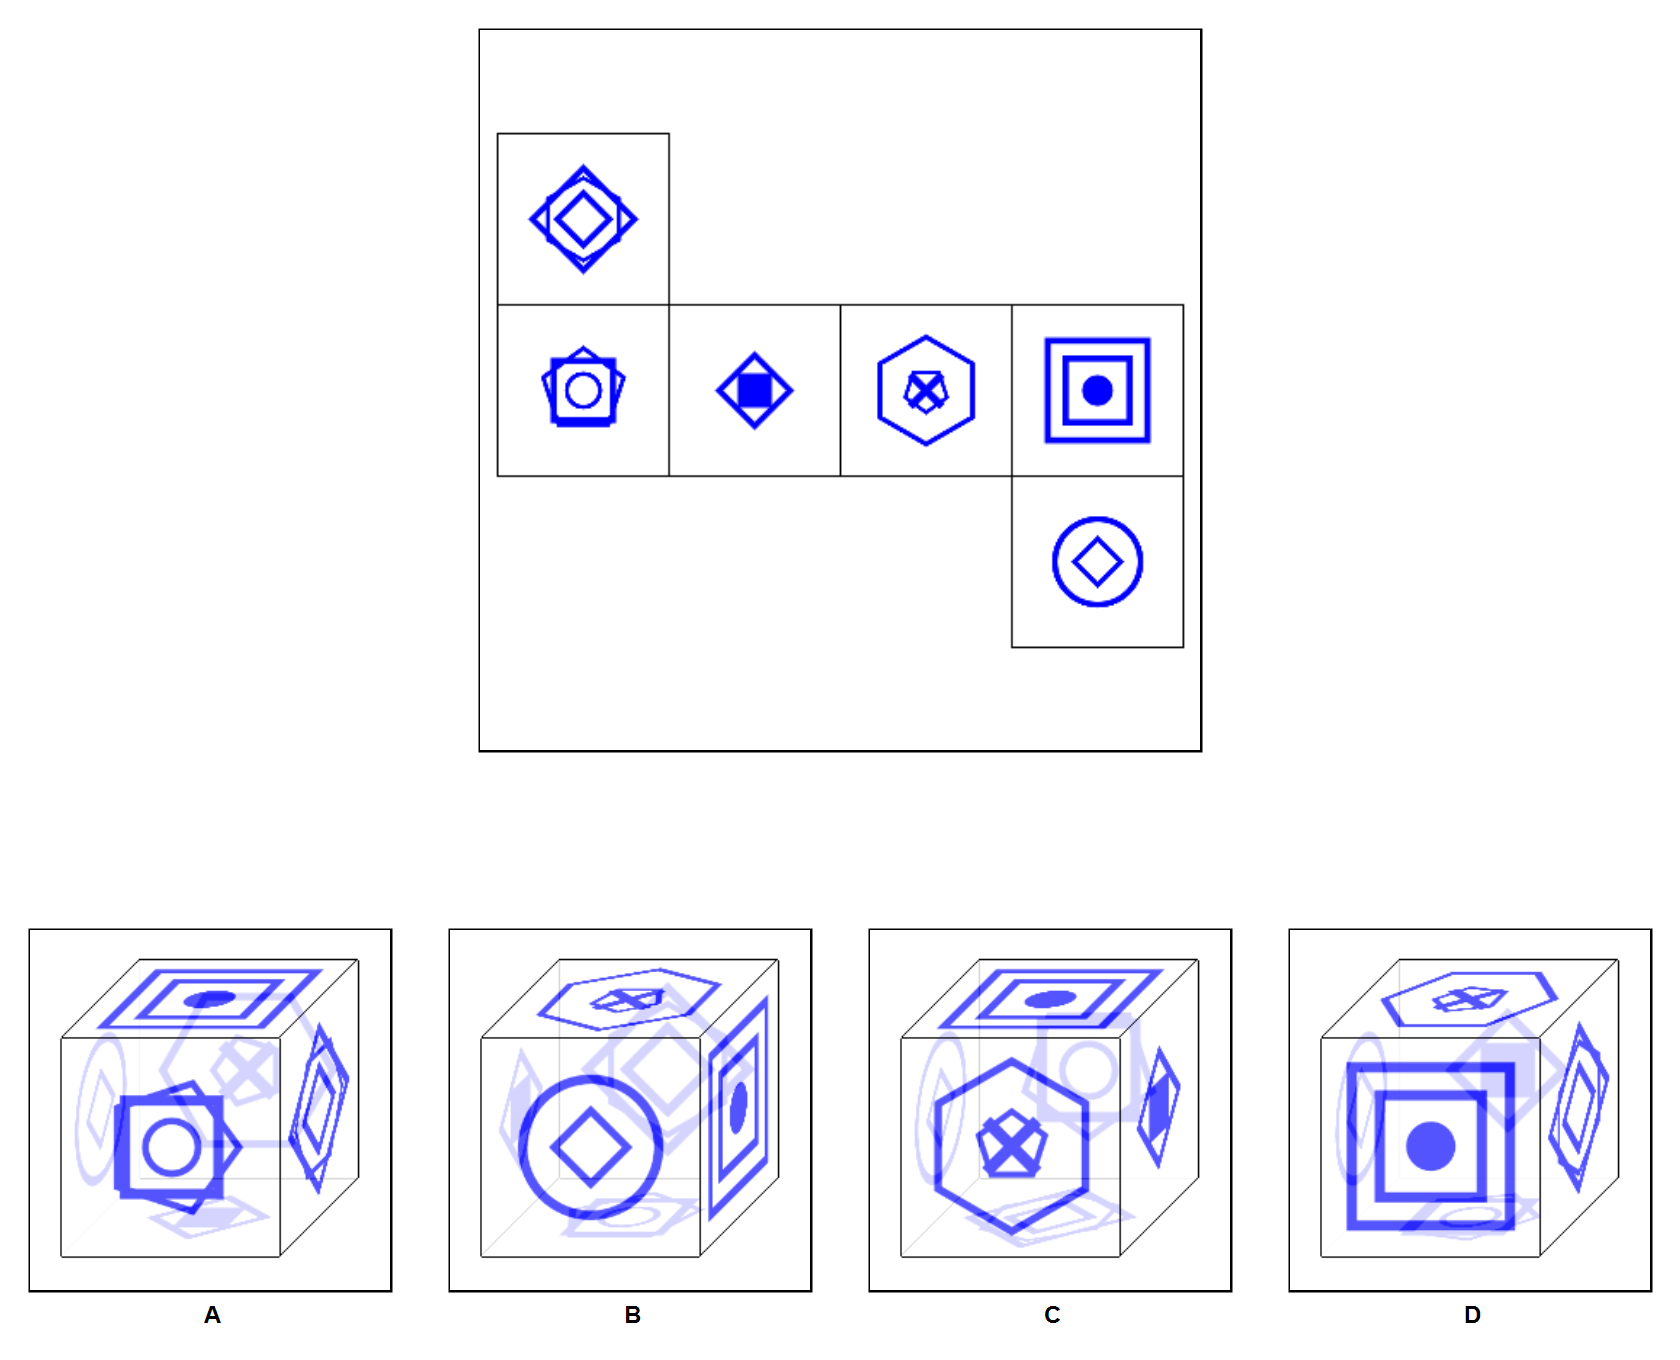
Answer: C